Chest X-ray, PA view. Patient: 14 years old, sex F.
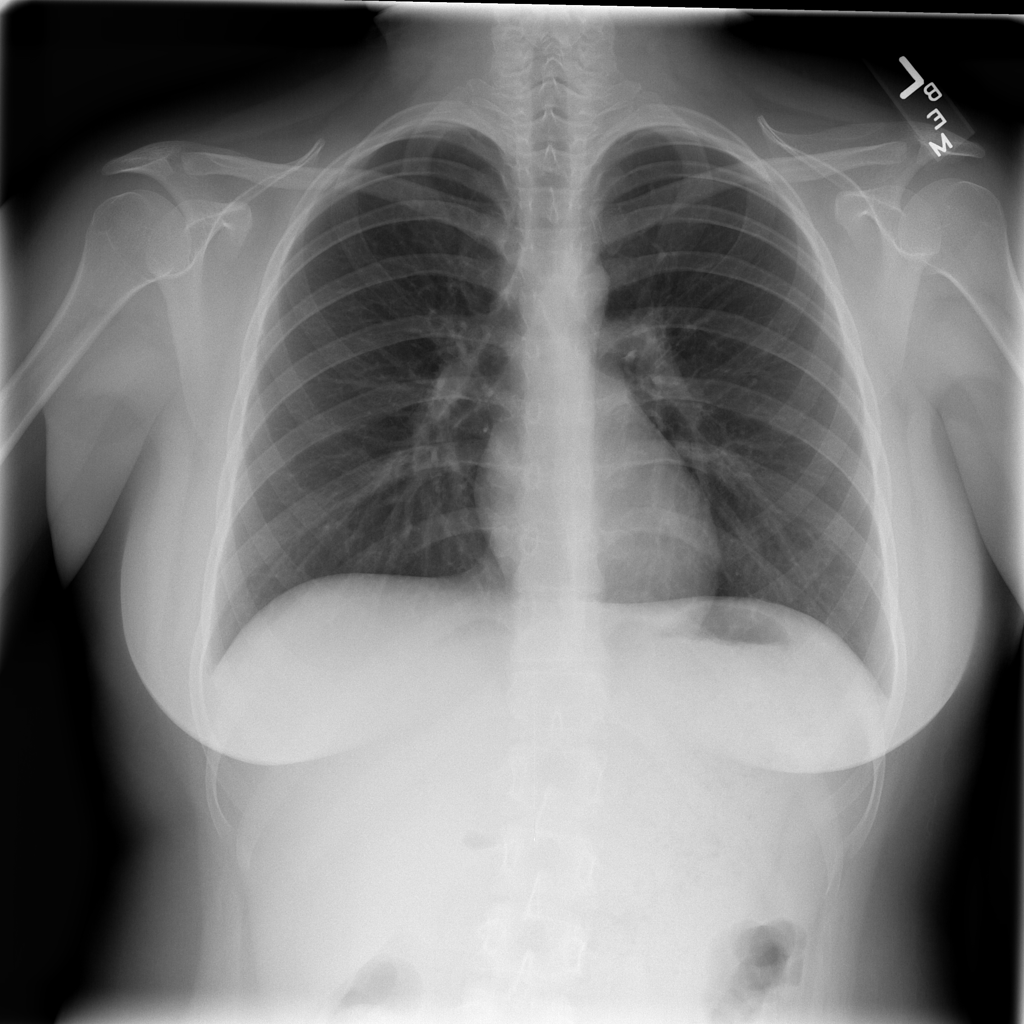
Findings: No Finding